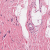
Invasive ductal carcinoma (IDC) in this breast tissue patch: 0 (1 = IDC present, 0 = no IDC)